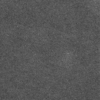
Label: dusty